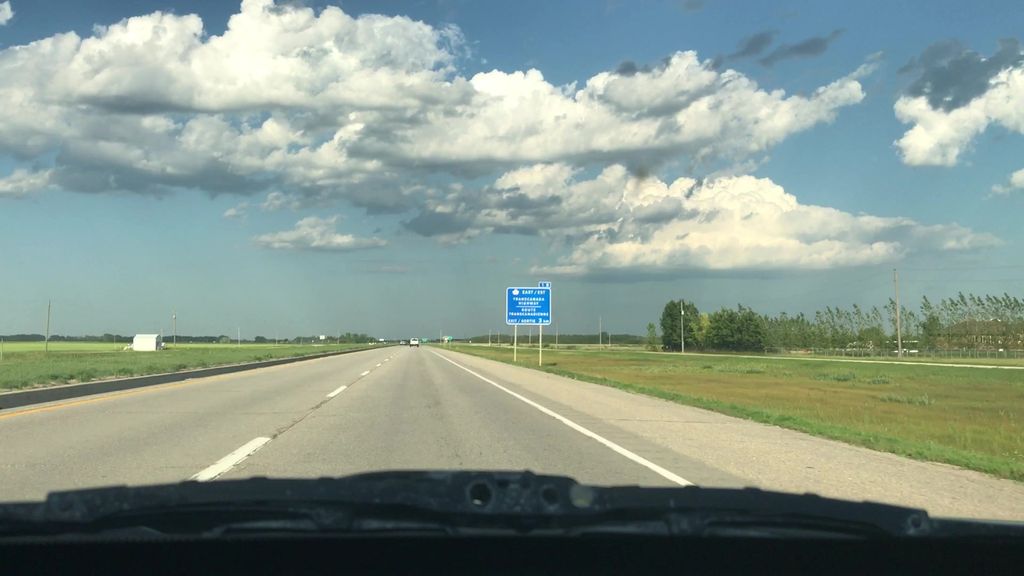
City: winnipeg